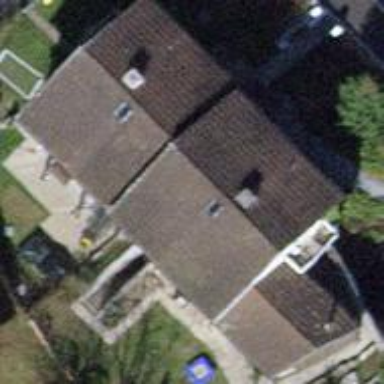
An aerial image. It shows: Semidetached house with gabled roof.